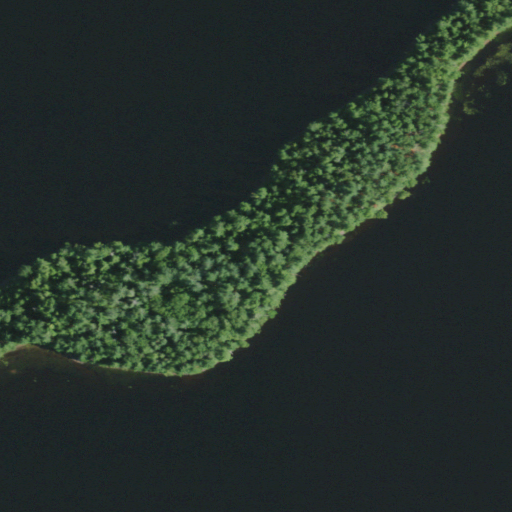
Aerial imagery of island in New York named Spruce Island containing open water, evergreen forest, and herbaceous wetlands